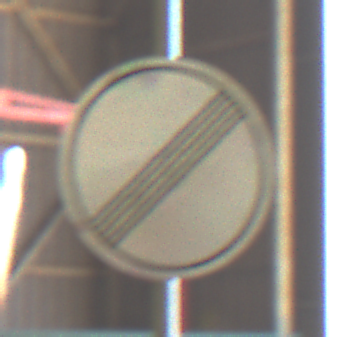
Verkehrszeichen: EndeSaemtlicherBegrenzungen
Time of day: Midday
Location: Indoor (Urban)
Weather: NotSpecified
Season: NotSpecified
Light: Natural